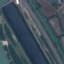
Land use / land cover class: River